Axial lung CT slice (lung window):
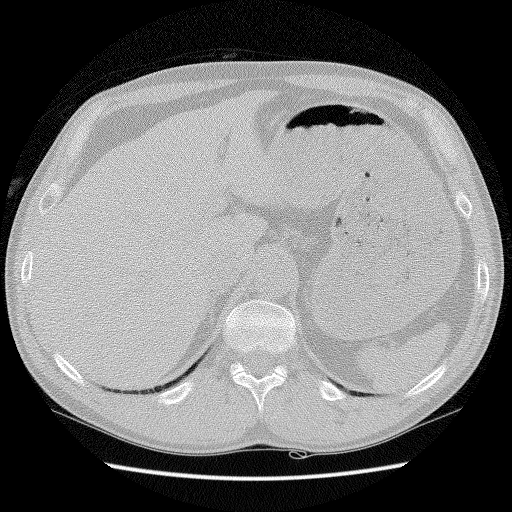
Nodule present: no